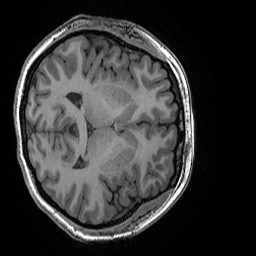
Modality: T1w
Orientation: axial
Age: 21
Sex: female
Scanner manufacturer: ge
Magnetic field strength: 3 T
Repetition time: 0.008184 s
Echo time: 0.003192 s